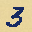
Label: 3